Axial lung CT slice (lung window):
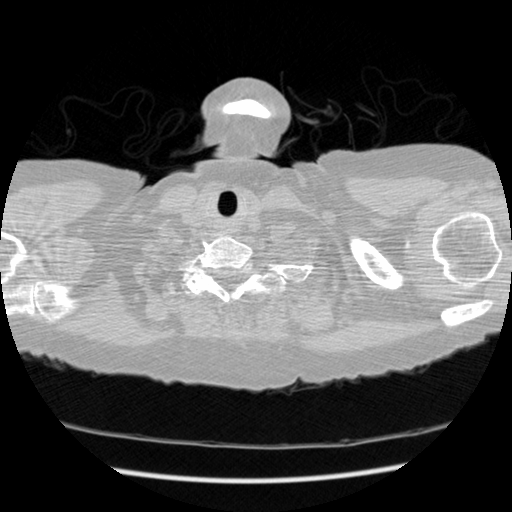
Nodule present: no